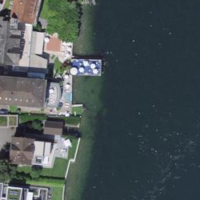
EUNIS habitat code: 14
Species observed at this site:
Chroicocephalus ridibundus
Phalacrocorax carbo
Corvus corone
Podiceps cristatus
Cygnus olor
Larus michahellis
Fulica atra
Anas platyrhynchos
Aythya fuligula
Passer domesticus
Aesculus hippocastanum